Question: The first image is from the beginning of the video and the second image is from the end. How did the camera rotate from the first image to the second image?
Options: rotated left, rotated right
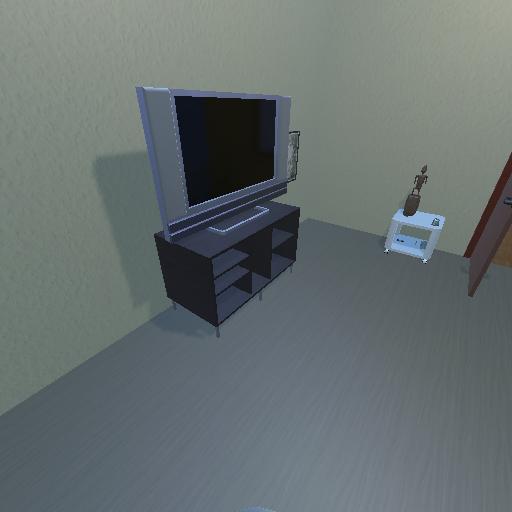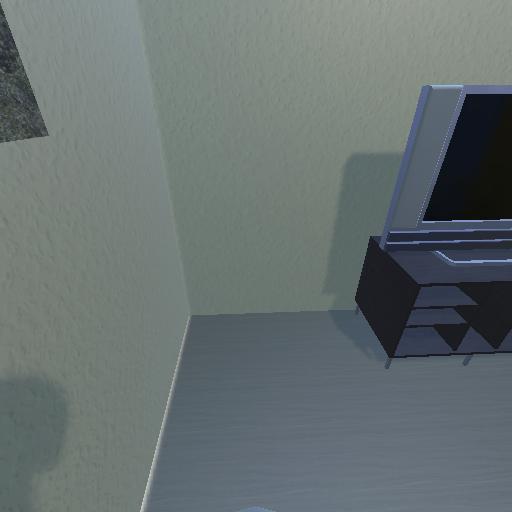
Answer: rotated left